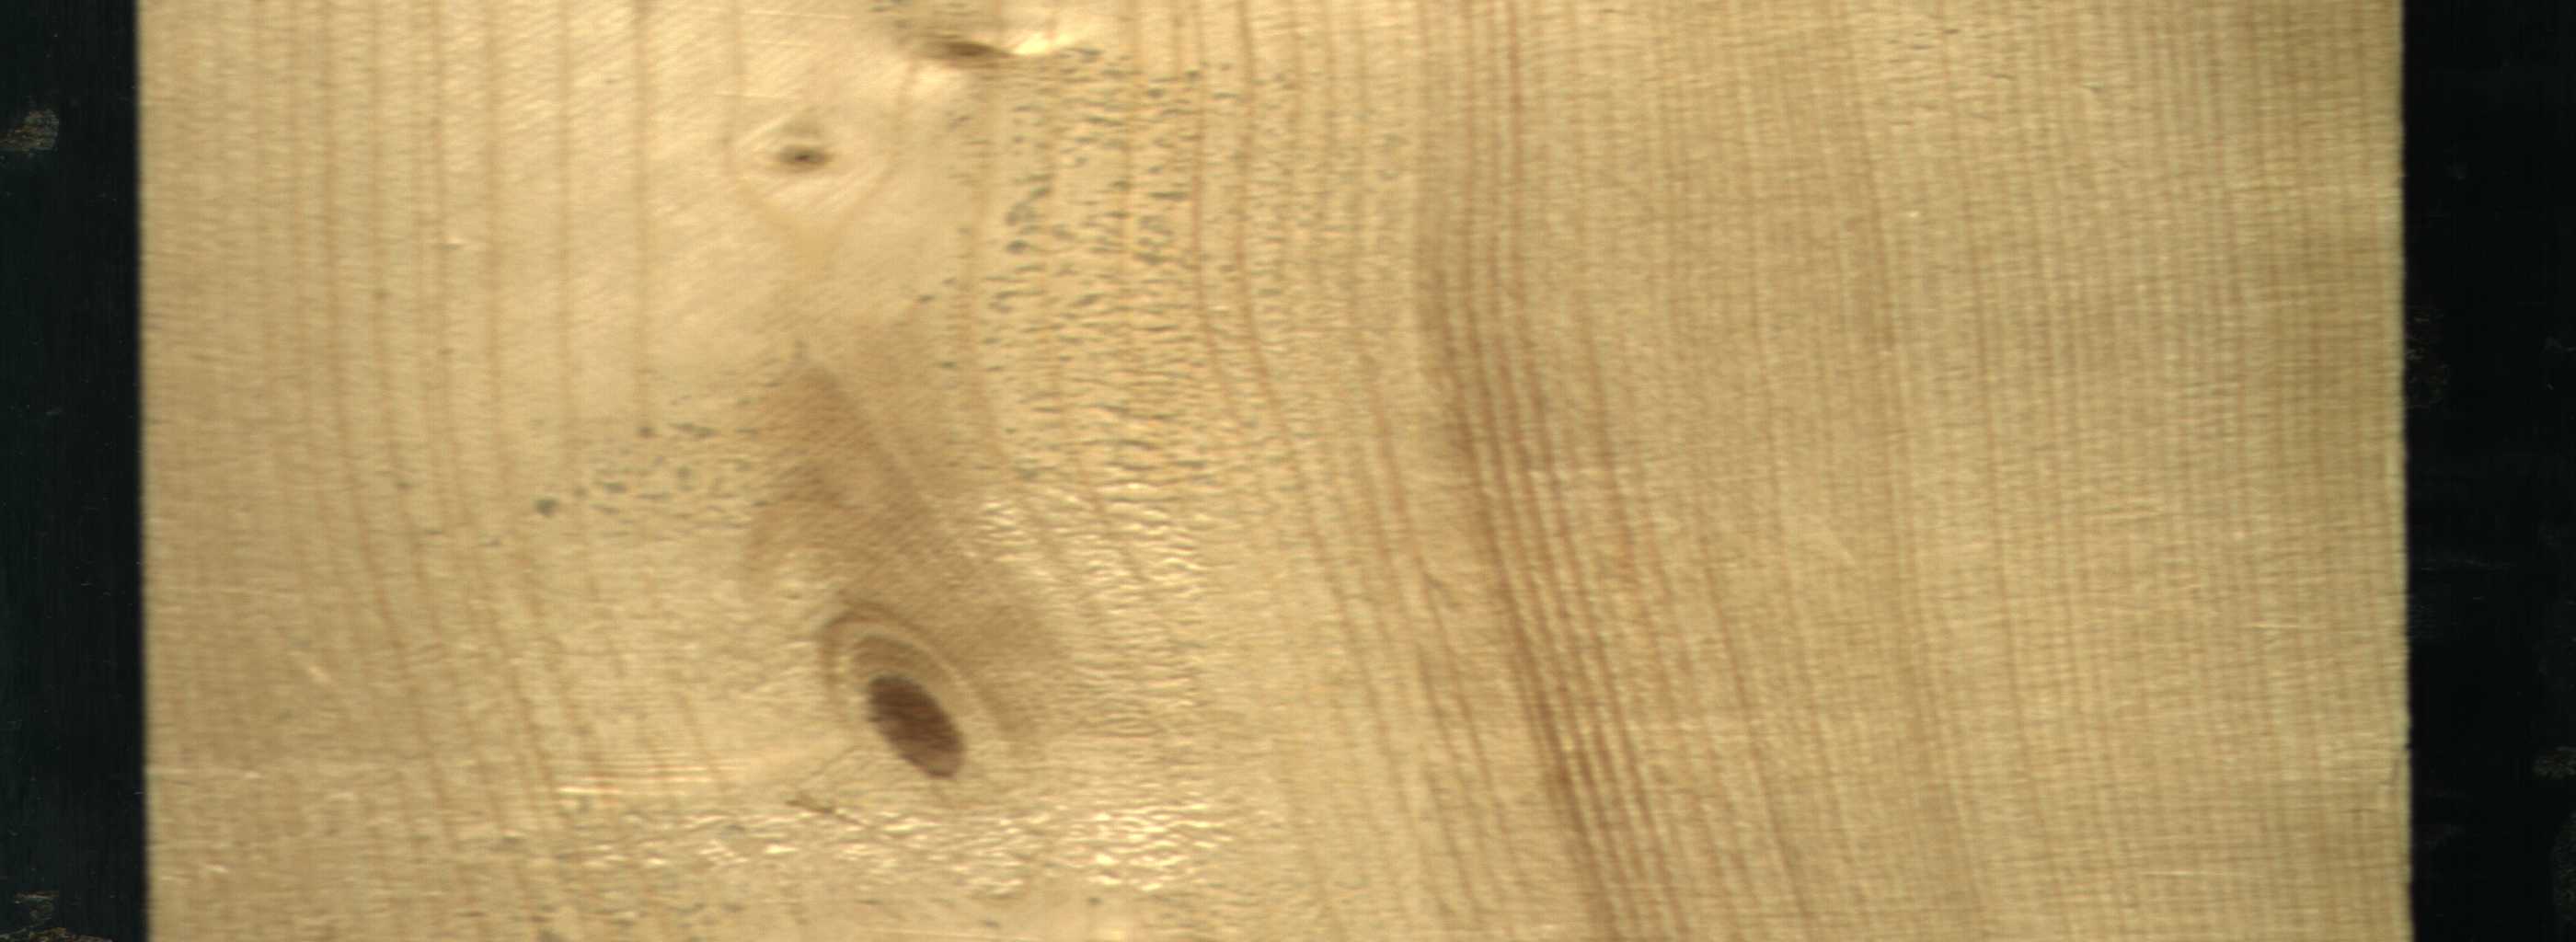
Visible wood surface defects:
Live_Knot
Live_Knot